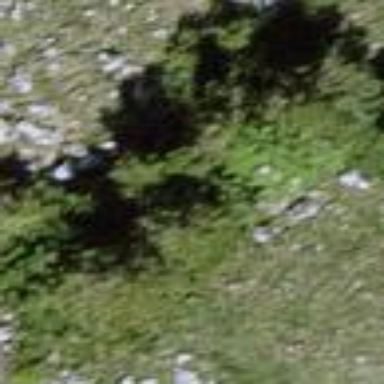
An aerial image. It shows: Forest with evergreen needle-leaved trees.